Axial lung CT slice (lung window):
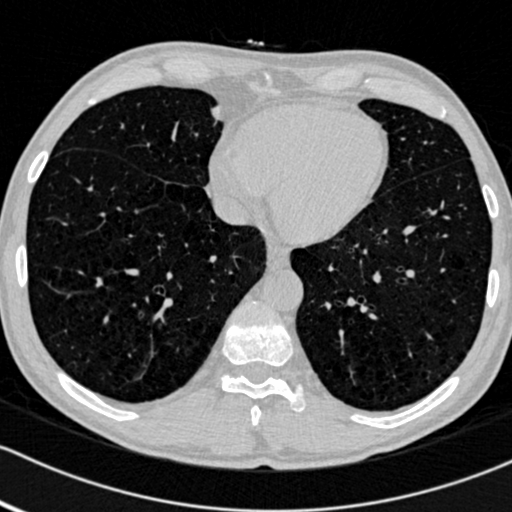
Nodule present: no